Interaction volume radius: 5 \u00c5
Interaction volume height: 25 \u00c5
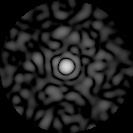
Disorder parameter: 0.7689